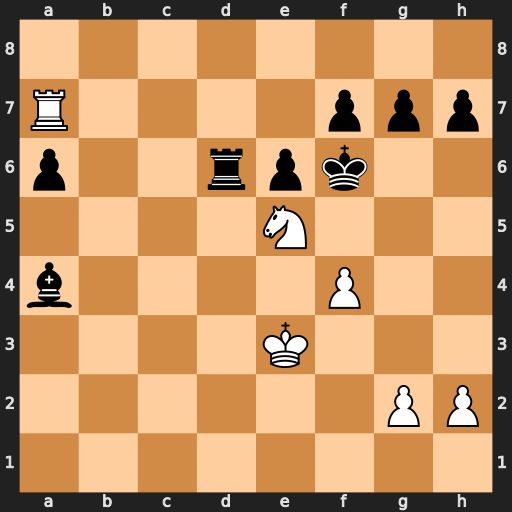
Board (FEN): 8/R4ppp/p2rpk2/4N3/b4P2/4K3/6PP/8
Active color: w
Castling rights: -
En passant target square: -
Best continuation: Rxf7#